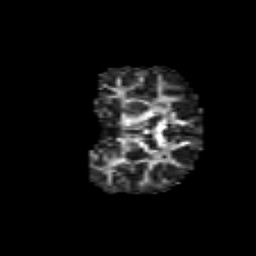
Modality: FA
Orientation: coronal
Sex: female
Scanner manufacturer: siemens
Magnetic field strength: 3 T
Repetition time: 5 s
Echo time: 0.071 s